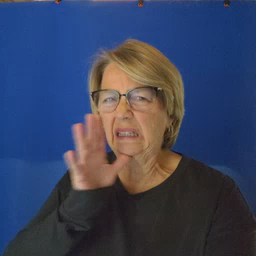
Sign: yucky